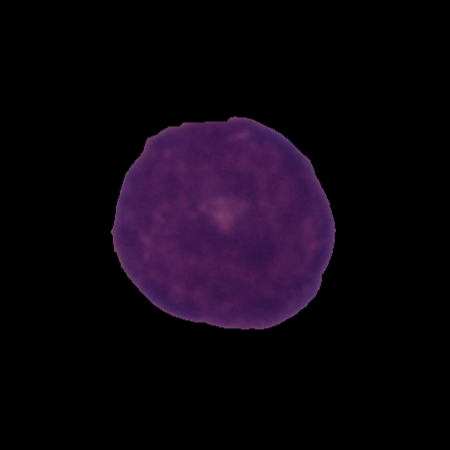
Label: cancer